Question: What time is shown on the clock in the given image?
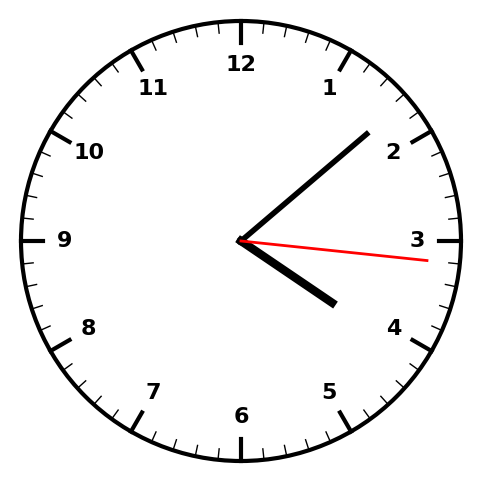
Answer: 04:08:16